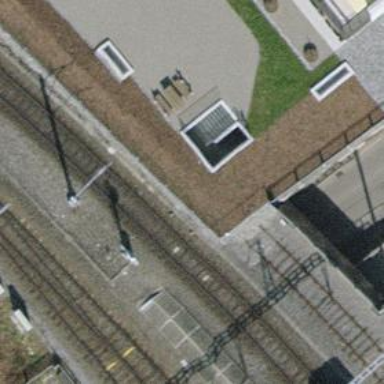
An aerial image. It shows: Railway signal.